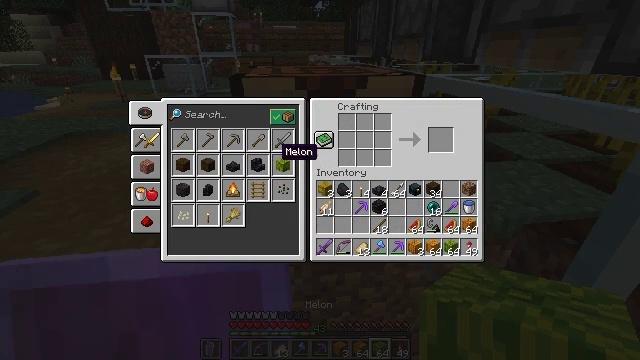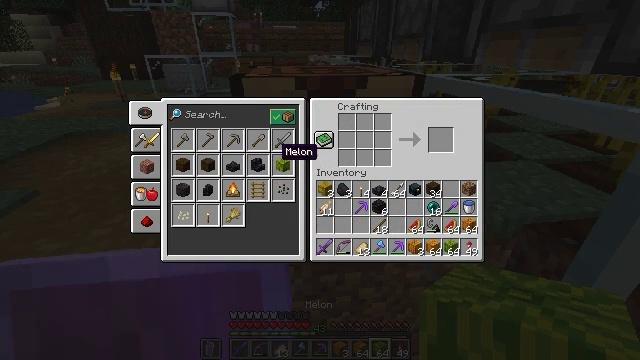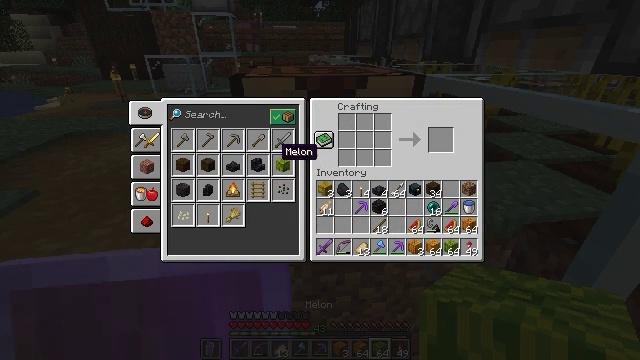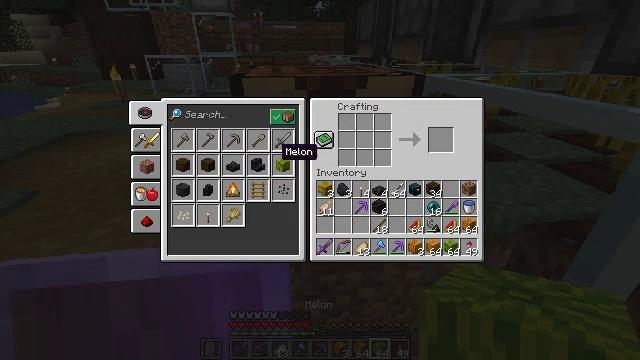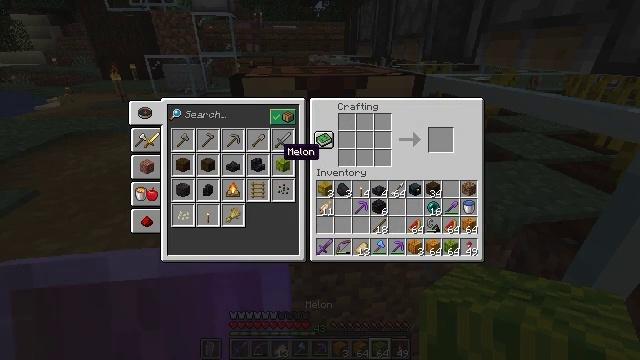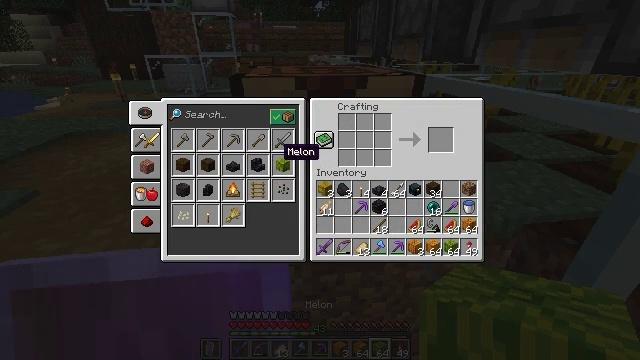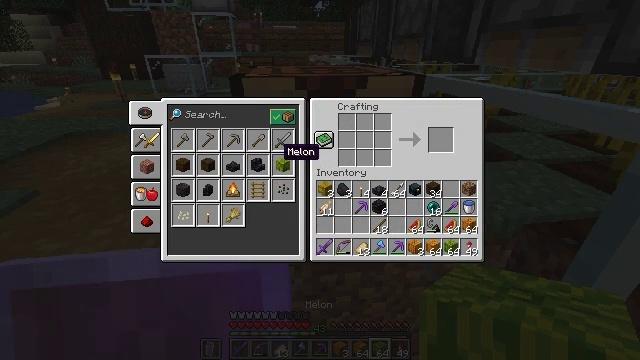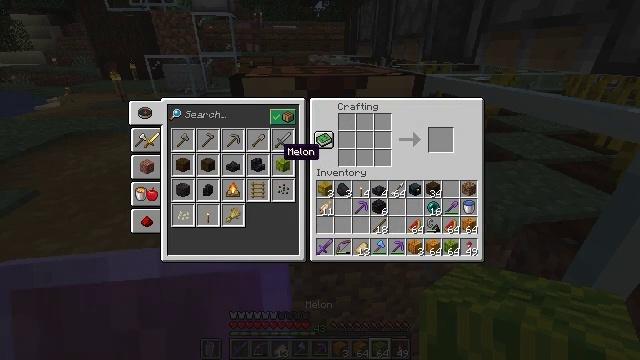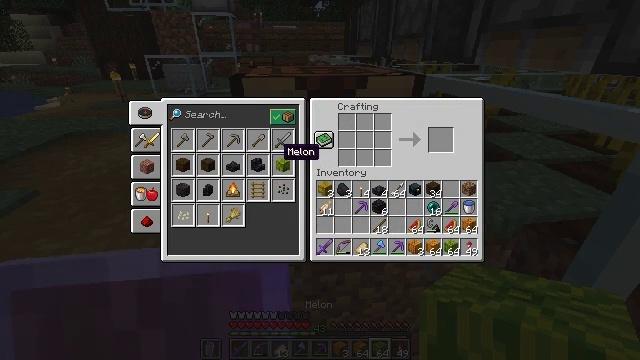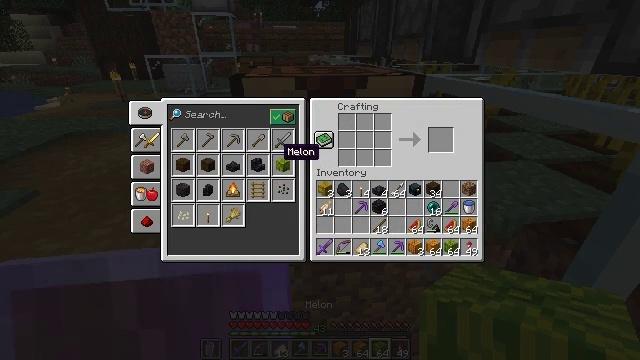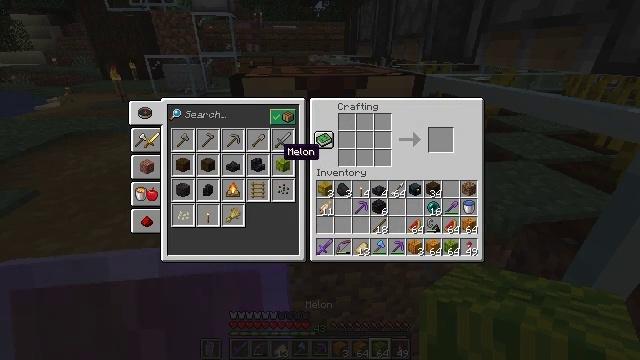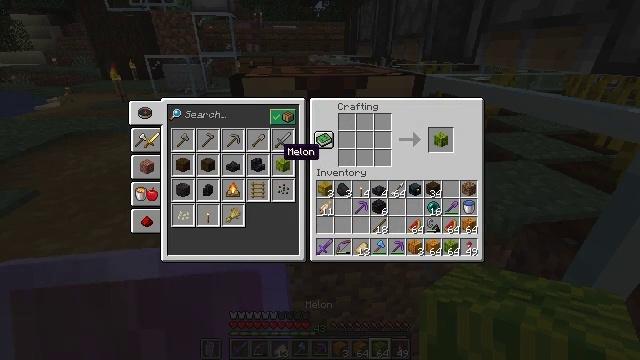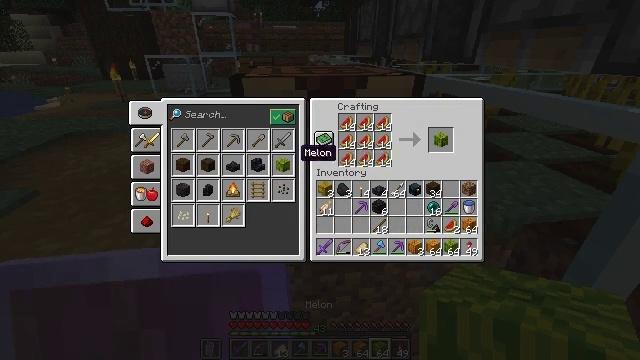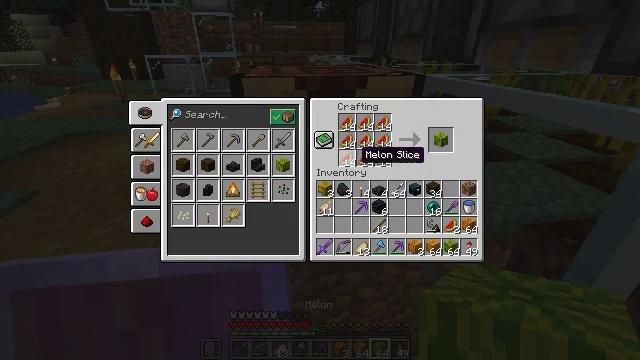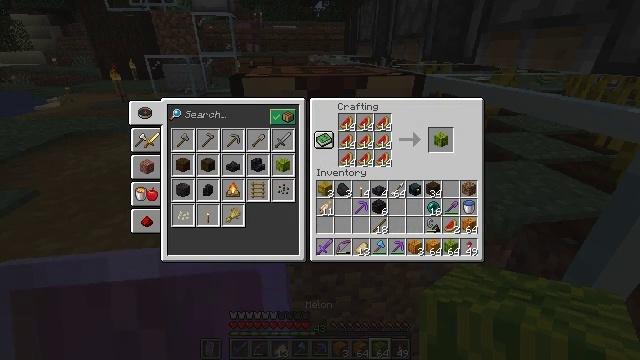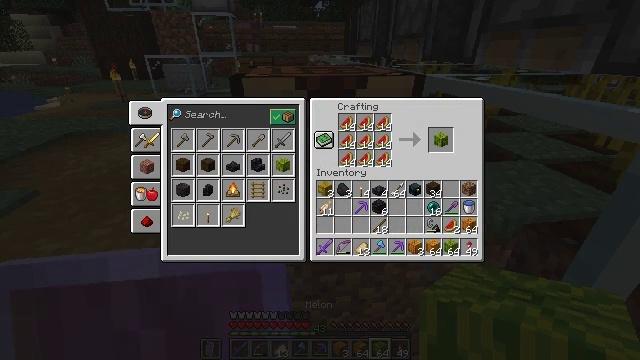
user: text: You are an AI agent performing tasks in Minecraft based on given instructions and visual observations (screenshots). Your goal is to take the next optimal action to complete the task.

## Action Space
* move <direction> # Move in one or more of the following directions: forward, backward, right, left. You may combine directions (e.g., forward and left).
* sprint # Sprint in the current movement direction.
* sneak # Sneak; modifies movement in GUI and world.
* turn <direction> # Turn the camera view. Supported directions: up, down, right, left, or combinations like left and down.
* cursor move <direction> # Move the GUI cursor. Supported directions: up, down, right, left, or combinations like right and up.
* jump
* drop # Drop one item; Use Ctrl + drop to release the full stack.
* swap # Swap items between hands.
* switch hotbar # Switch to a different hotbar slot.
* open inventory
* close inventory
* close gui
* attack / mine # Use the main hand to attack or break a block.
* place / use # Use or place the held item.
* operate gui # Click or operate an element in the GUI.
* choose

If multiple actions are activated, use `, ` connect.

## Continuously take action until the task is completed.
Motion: motion action
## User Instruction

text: Put together melon slices to craft a melon.
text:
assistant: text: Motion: sneak
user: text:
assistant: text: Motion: sneak
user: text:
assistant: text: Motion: sneak
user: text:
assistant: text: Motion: sneak
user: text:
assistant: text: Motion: sneak
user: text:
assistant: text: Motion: sneak, attack / mine
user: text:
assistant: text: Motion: sneak, attack / mine
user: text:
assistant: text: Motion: sneak, attack / mine
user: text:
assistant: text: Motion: sneak, attack / mine
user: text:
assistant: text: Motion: sneak, attack / mine
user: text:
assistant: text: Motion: sneak, attack / mine
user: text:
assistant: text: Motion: sneak, turn right, attack / mine
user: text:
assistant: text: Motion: sneak, turn right
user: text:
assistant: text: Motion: sneak, turn right
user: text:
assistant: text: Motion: sneak, turn right
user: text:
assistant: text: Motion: sneak, turn right
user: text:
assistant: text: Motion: sneak
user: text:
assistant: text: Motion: sneak
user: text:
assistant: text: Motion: sneak, turn right
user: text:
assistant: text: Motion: sneak
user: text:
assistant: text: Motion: sneak
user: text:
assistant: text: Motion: sneak
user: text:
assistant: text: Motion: sneak, turn left and up
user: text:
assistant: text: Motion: sneak
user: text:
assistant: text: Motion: sneak
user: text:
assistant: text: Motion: sneak
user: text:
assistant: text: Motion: sneak, attack / mine
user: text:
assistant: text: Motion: sneak, attack / mine
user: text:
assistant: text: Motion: sneak, attack / mine
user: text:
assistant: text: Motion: sneak, attack / mine